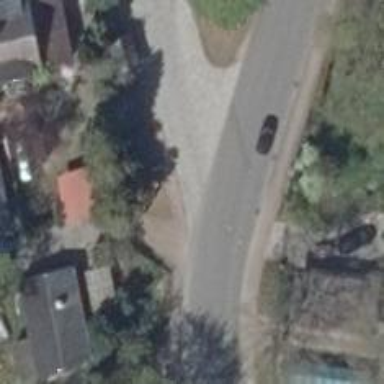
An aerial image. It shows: Service road.